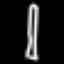
Label: pencil